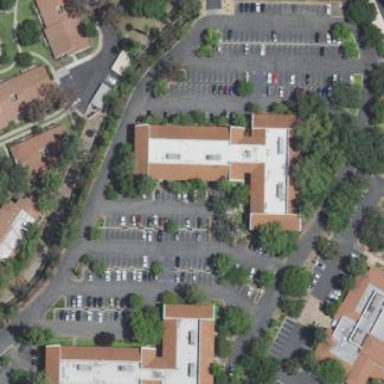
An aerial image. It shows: Office building.